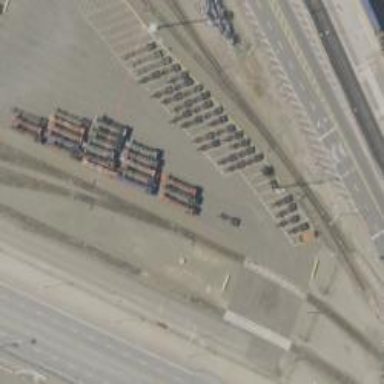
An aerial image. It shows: Railway yard used for servicing trains.